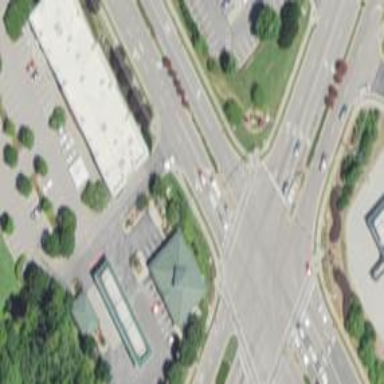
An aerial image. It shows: Retail area.